Question: I'm using the play framework 2.3.8 and have build an application where you can enter questions and answer them.
My view class gets a 'List[Question]' which I run through with a for each loop and show them:
'''
@for(question <- questionList){
<!-- Questions -->
<li class="list-group-item" >
<button type="button" class="btn btn-default" id="upvoteButton"
value="voteUp" style="width: 30px; height: 30px; text-align: center; vertical-align: center;">
<span class="glyphicon glyphicon-arrow-up" aria-hidden="true" style="color:orange"></span>
</button>
<span class="num"> @question.voteScore </span>
(...)
'''
This is what it looks like:

Via jQuery you can up- / downvote the QAs, now I want to put the changed voteScore into the DB by using AJAX. The click on the button starts an AJAX POST, that sends my controller the current score and should later also send the questionID:
'''
$(document).ready(function(){
$(".btn-default").click(function(){
if( $(this).val() == 'voteUp'){
$(this).html( "<span class='glyphicon glyphicon-arrow-up' aria-hidden='true' style='color:orange'></span>" );
var currentScore = $(this).parent('li').find('.num').text();
$(this).parent('li').find('.num').html(parseInt(currentScore) + 1);
$.ajax({
type : 'POST',
url : '@routes.Application.voteUp()',
data : {
text : currentScore
},
success : function(data){
}
});
});
});
'''
But I dont know how to get the questionID into the AJAX POST, 'id : @question.questionID' in the data part of the AJAX POST does not work (value not found error). How do I manage to do that?
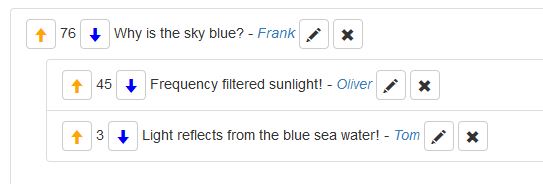
Answer: First provide attributes to store Question ID:
'''
<span class="num" id="@question.questionID"> @question.voteScore </span>
'''
Second provide JS variable to store ID from selected question:
'''
var currentId = $(this).parent('li').find('.num').attr('id');
'''
Third send it to controller as JSON via Ajax:
'''
$.ajax({
type : 'POST',
url : '@routes.Application.voteUp()',
data : {
score : currentScore, id_question : currentId
},
success : function(data){
}
});
});
'''
The last, get it both score and id_question from Controller.